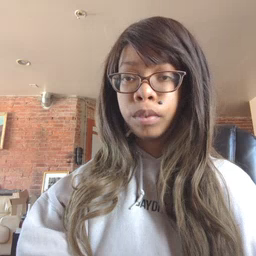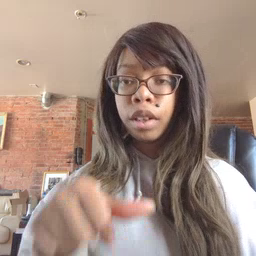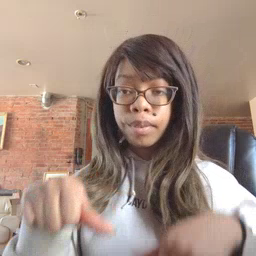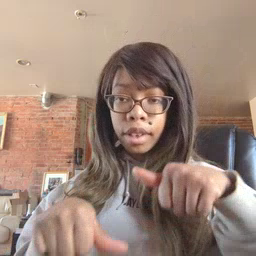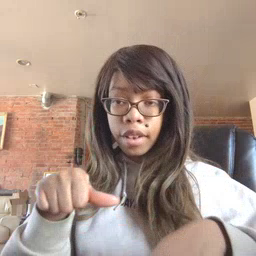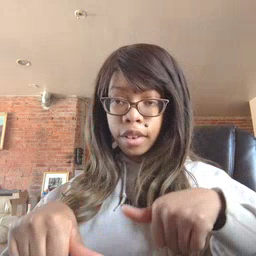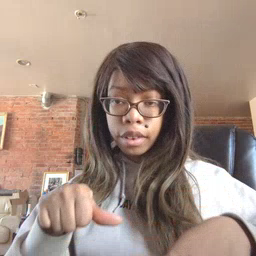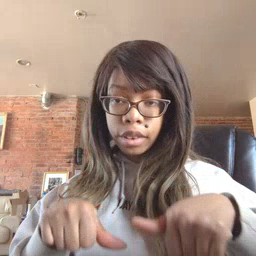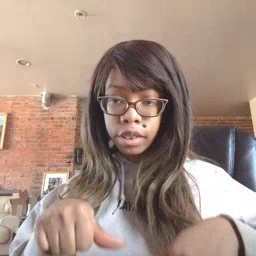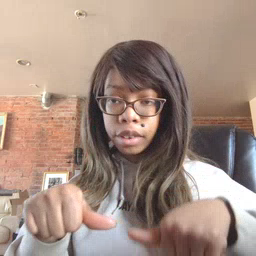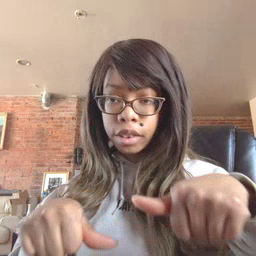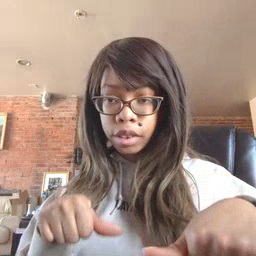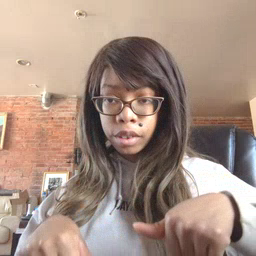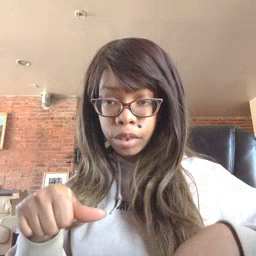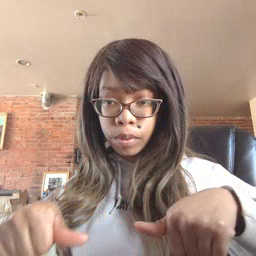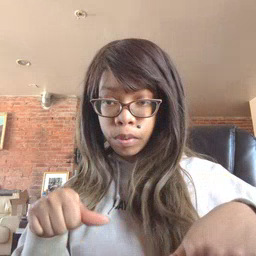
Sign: puzzle